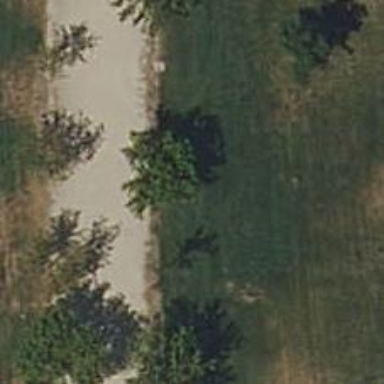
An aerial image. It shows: Row of trees in natural setting.